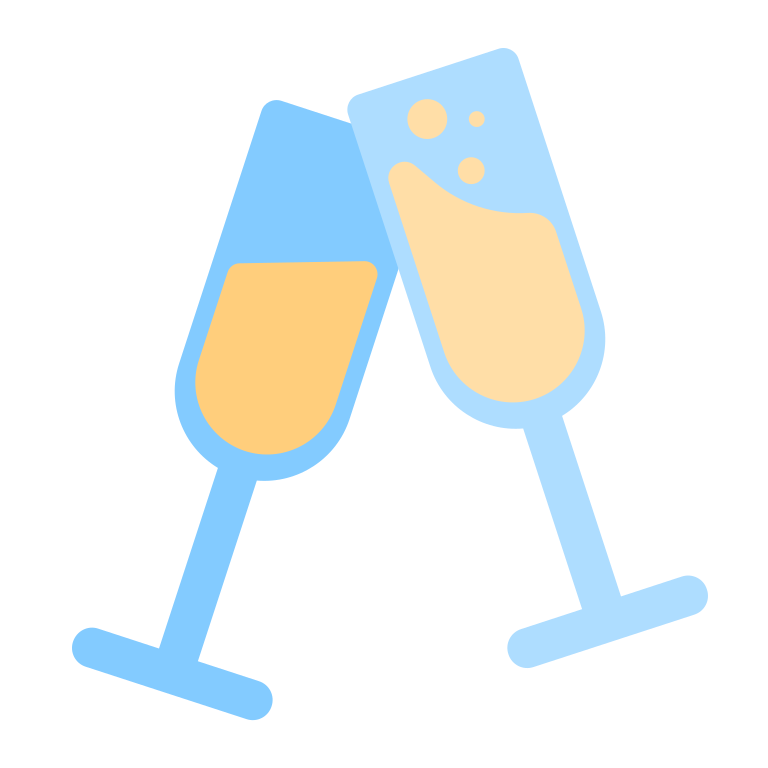
clinking glasses flat